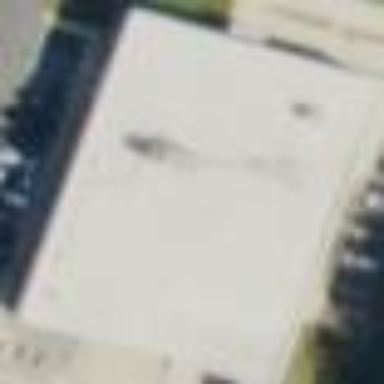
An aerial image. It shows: Post office building with flat white roof.